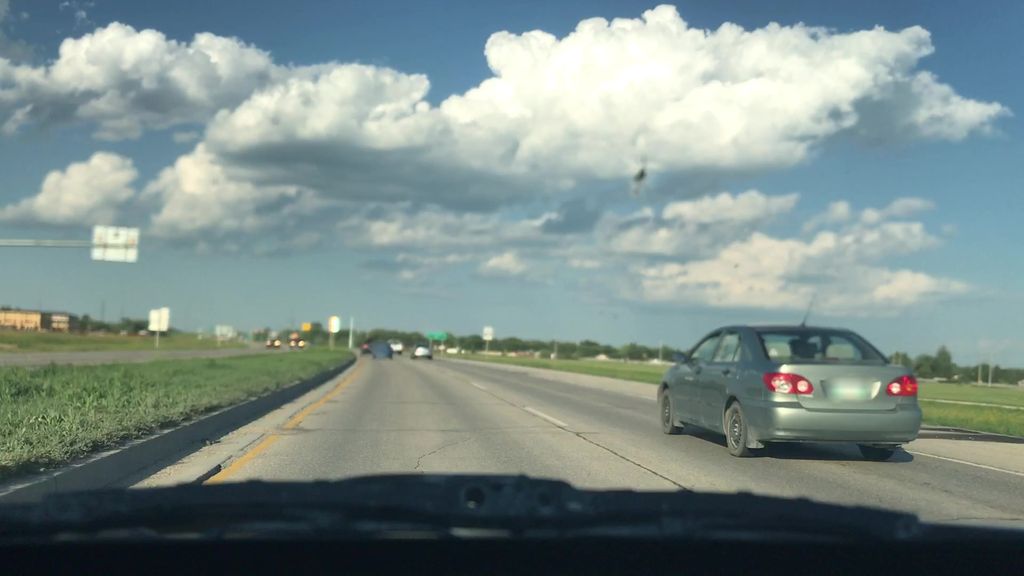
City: winnipeg